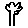
Label: tree